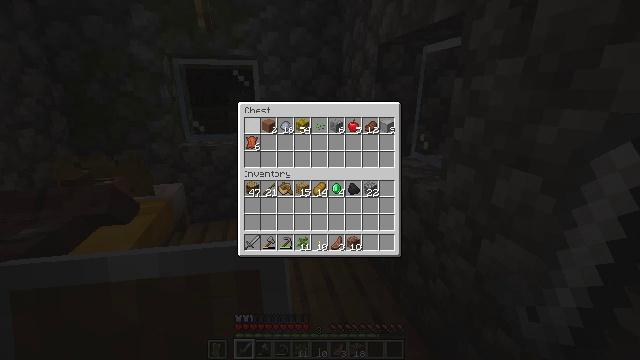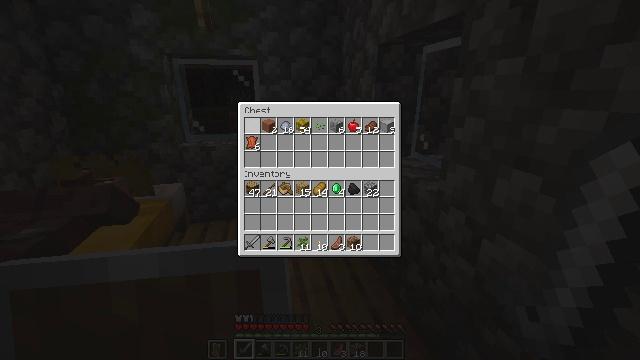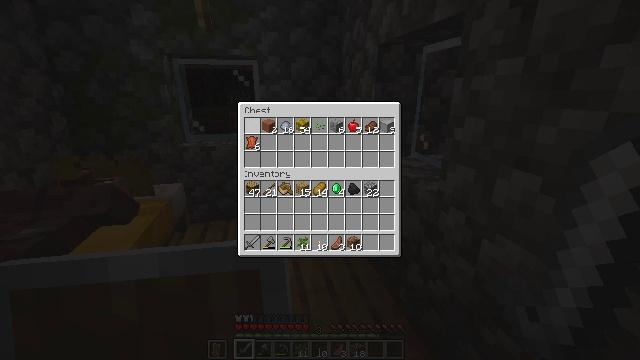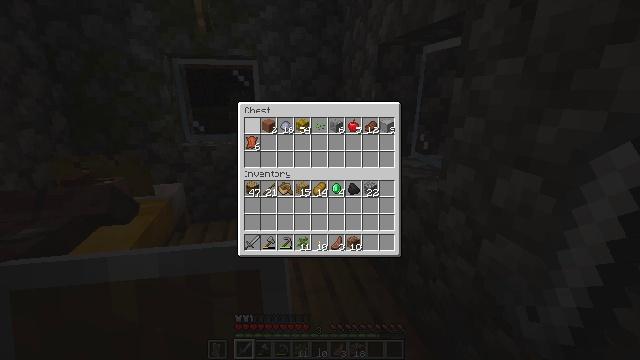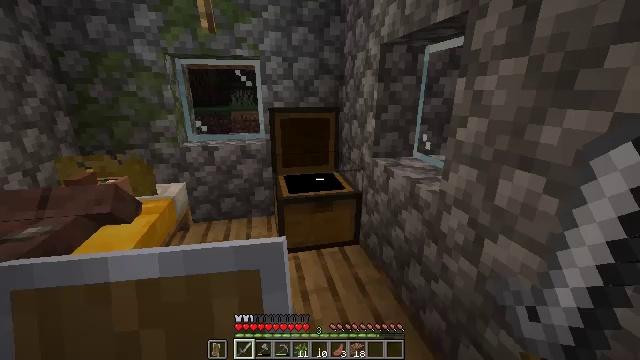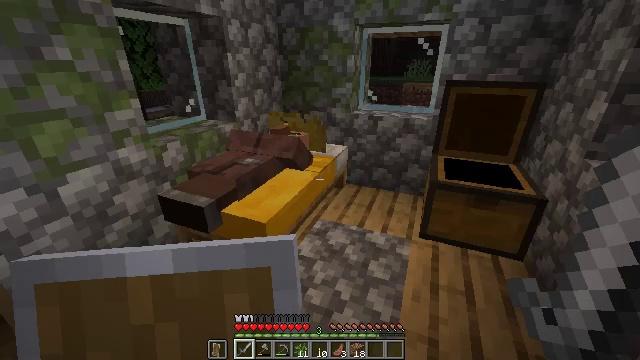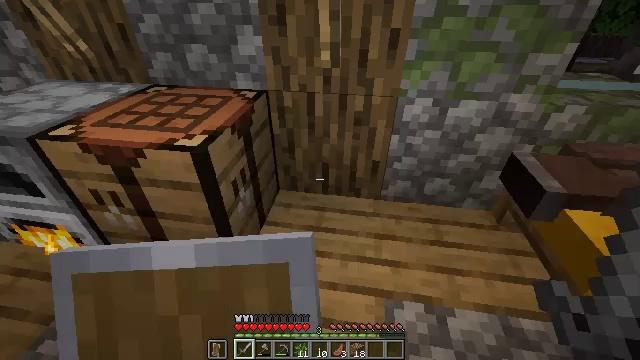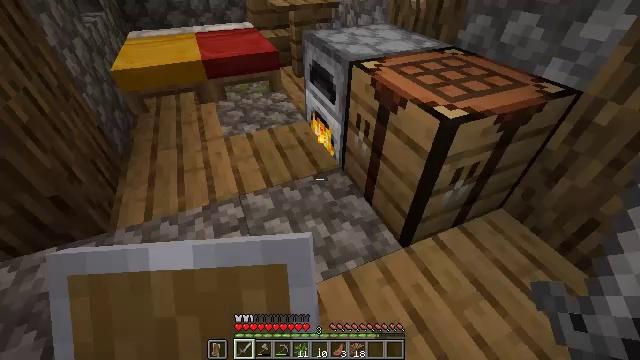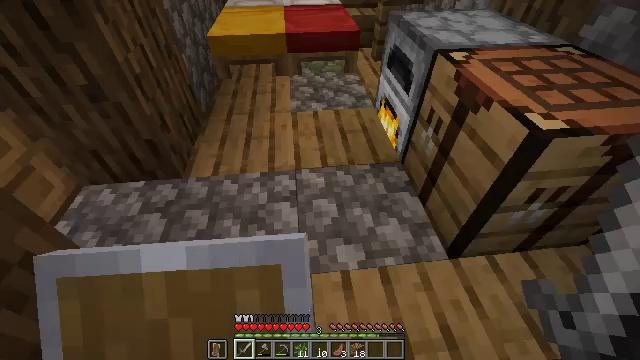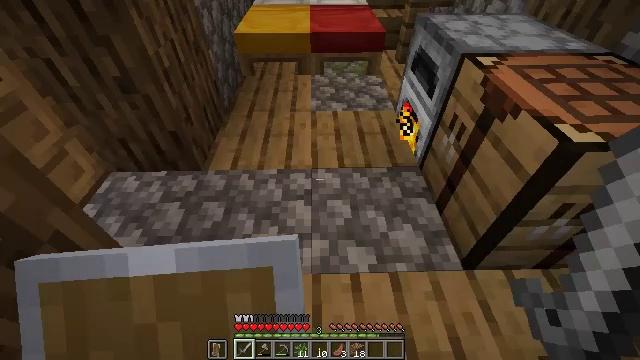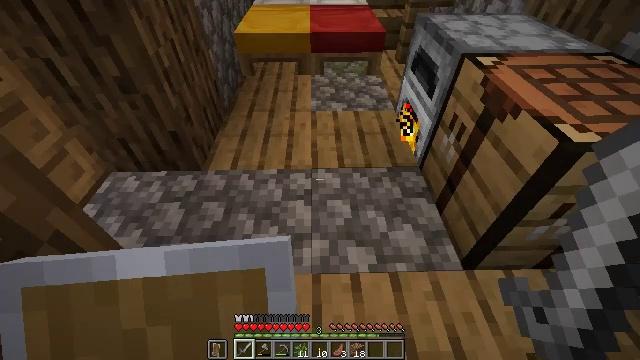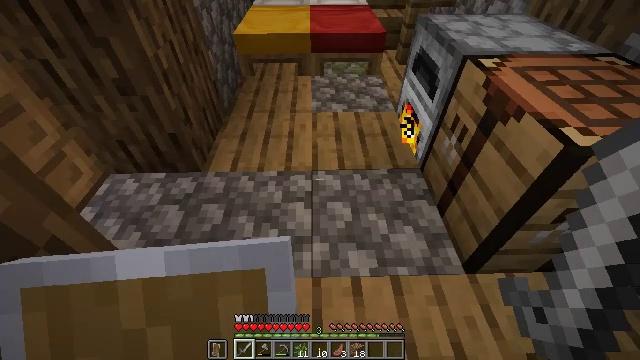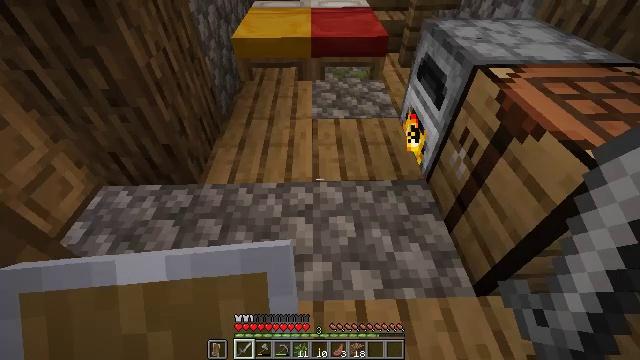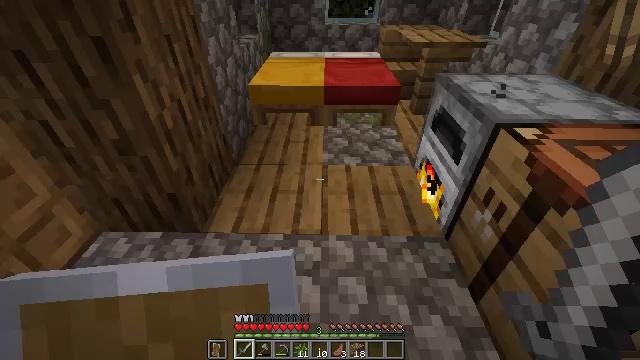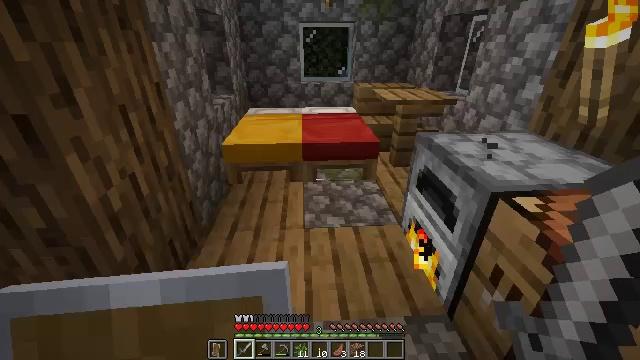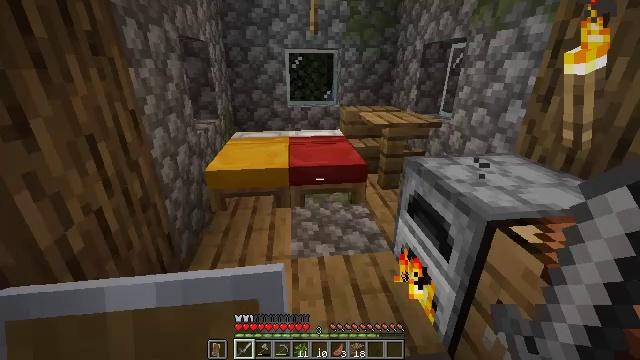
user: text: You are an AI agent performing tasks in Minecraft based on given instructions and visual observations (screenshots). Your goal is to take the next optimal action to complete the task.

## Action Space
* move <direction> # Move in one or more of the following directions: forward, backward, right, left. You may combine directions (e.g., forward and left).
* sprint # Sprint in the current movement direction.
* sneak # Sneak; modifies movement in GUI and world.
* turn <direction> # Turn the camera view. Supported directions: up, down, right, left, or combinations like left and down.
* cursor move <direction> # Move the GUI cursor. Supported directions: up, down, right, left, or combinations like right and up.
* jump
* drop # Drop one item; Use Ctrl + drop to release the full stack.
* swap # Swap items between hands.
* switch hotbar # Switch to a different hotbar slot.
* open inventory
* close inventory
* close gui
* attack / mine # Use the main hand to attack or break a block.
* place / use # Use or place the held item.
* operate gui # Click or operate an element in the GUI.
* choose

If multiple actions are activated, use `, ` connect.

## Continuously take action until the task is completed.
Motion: motion action
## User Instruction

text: Attack the fletching table to break it.
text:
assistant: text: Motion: sneak
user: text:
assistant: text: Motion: sneak
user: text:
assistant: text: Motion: no_op
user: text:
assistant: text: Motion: no_op
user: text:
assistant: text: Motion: turn left and down
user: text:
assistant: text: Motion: turn left and down
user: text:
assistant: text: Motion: turn left and down
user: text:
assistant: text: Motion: turn left and down
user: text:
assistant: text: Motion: turn left
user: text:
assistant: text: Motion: no_op
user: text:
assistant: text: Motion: move forward
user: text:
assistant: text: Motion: move forward
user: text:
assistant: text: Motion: move forward, turn left and up
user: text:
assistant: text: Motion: move forward, turn right and up
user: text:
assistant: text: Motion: move forward, turn right and up
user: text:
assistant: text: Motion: move forward
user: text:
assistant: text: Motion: move forward
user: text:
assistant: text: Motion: move forward, turn right and down
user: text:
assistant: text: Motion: use / place
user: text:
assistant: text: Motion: use / place
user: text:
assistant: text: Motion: no_op
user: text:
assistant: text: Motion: no_op
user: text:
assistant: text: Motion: no_op
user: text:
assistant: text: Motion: no_op
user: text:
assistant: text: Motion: no_op
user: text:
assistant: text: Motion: no_op
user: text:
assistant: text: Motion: no_op
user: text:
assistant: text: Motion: no_op
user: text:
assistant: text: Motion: no_op
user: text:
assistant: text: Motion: no_op